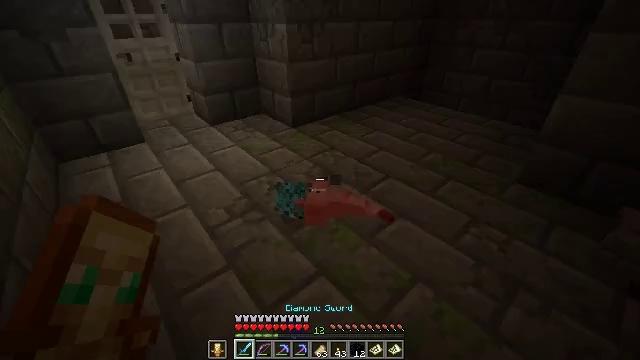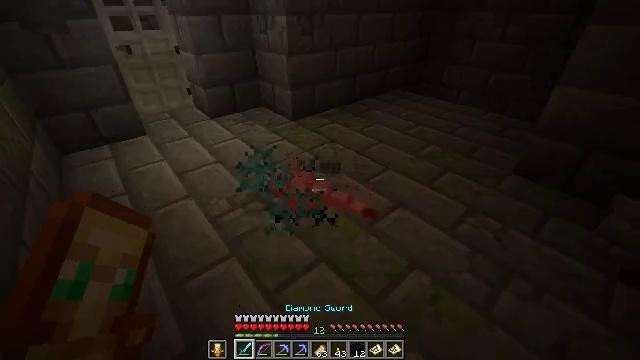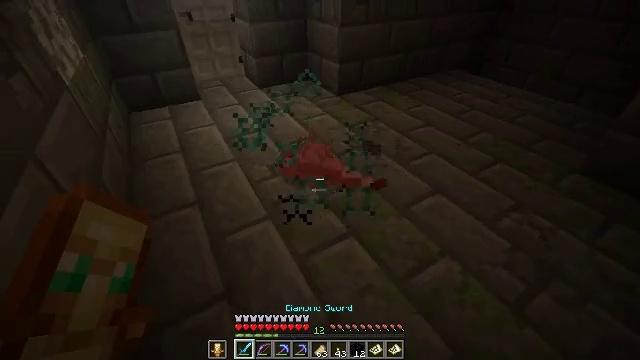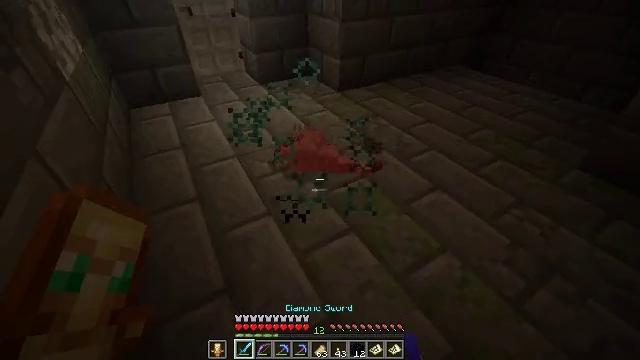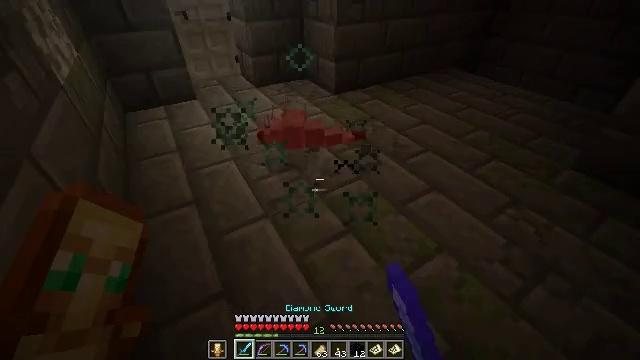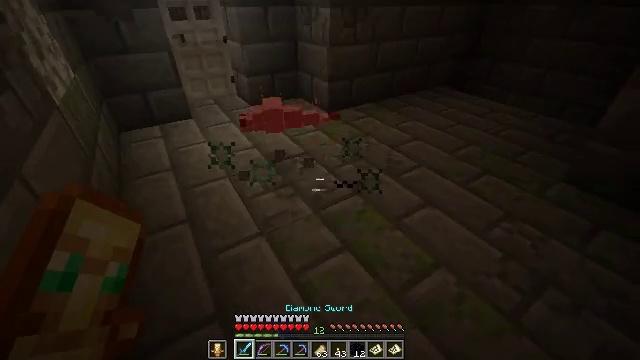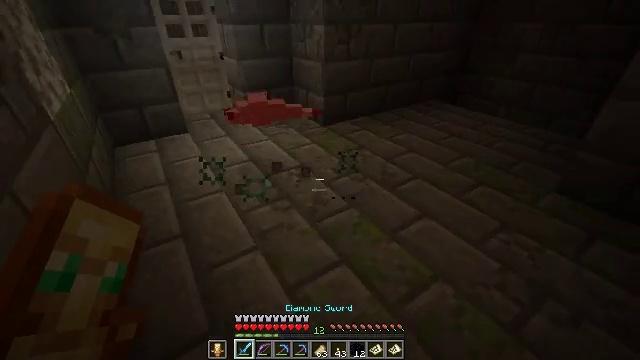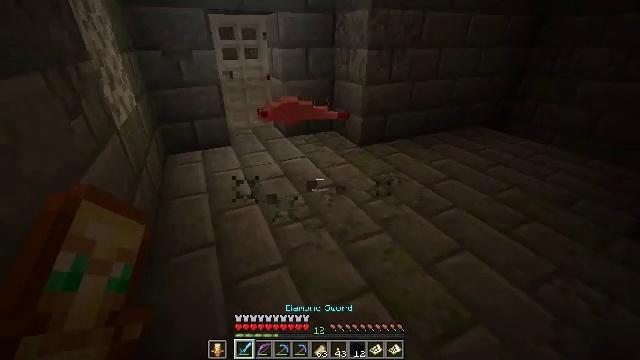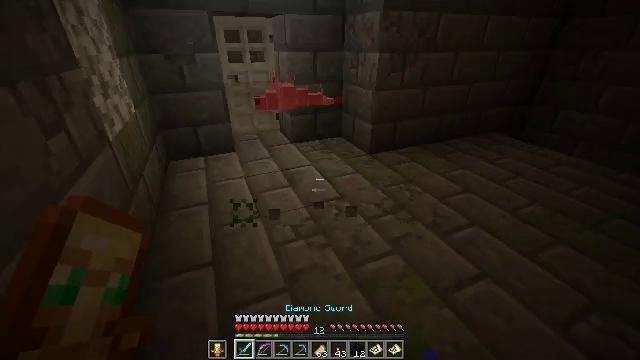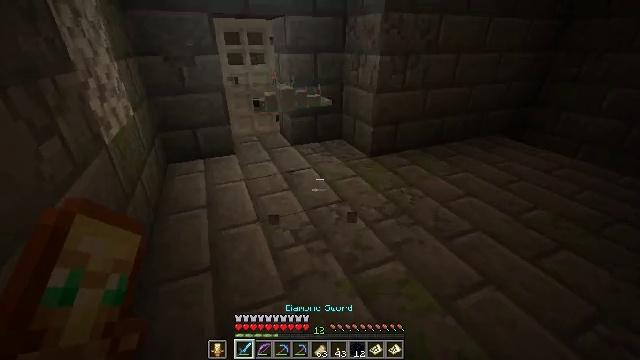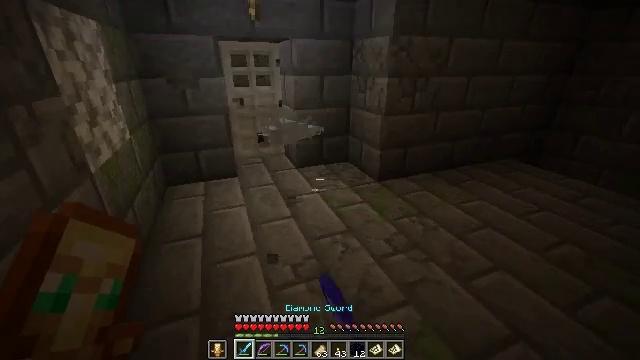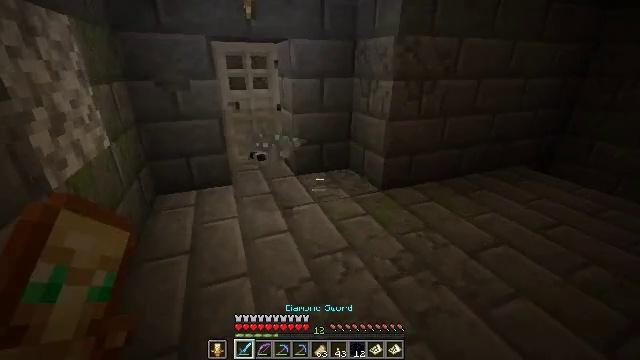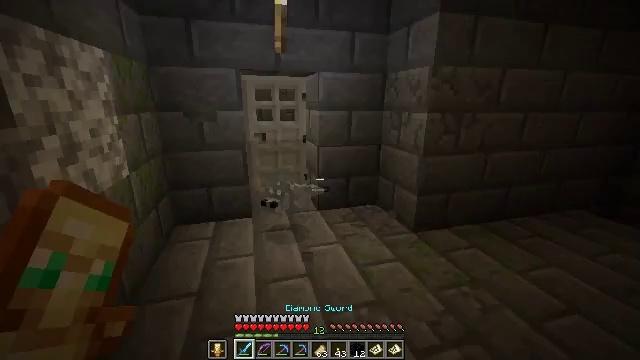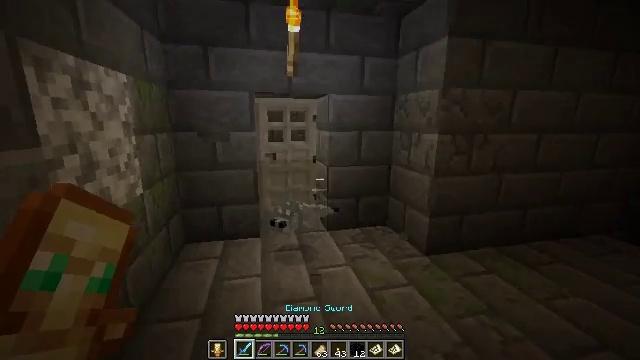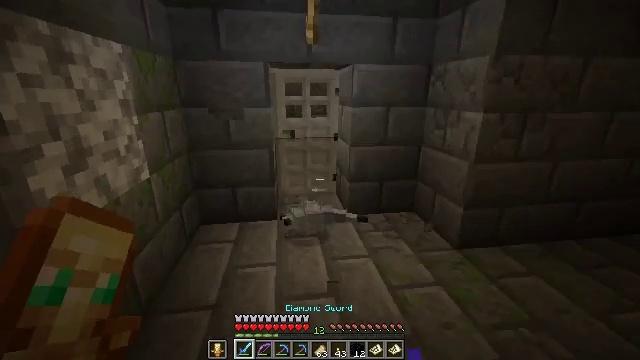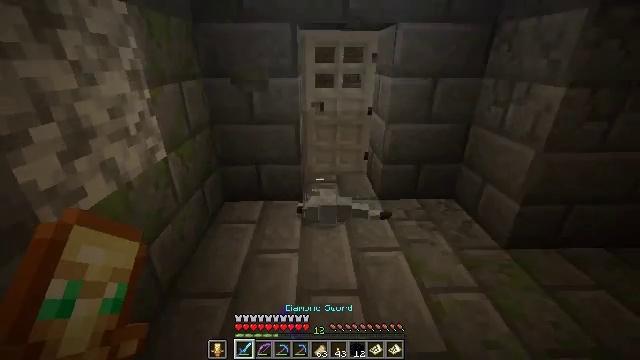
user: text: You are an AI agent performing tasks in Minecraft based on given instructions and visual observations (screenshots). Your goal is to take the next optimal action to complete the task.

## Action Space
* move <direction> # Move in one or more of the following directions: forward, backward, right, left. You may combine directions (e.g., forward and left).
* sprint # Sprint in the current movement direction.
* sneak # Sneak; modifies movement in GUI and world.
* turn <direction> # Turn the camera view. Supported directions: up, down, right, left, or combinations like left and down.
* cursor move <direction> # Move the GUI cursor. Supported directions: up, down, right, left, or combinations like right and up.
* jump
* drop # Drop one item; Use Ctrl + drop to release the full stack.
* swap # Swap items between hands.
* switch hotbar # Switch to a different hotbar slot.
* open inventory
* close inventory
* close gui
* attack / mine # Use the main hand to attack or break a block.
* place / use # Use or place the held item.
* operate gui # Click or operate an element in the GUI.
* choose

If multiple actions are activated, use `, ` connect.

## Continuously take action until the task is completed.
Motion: motion action
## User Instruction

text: Attack the infested stone bricks to gather it.
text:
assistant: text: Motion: turn down, attack / mine
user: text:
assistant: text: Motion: turn left and down
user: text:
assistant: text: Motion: attack / mine
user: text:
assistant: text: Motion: attack / mine
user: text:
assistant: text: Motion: turn right and up, attack / mine
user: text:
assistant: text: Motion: turn right and up
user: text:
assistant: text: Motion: move forward, turn left and up
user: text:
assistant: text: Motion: move forward, turn left
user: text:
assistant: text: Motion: move forward, attack / mine
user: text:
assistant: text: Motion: move forward, turn left and up, attack / mine
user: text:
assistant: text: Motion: move forward
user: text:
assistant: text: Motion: move forward, turn left and up
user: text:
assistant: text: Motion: move forward, turn left and up
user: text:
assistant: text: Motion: move forward, turn left and down, attack / mine
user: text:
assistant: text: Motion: move forward, turn left and down, attack / mine
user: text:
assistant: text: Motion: turn down, attack / mine
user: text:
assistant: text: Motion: turn left and down, attack / mine
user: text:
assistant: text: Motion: attack / mine
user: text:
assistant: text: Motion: turn right, attack / mine
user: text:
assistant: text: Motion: attack / mine
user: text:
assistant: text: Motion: turn left and up, attack / mine
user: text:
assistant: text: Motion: turn left, attack / mine
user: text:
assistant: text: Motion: turn up, attack / mine
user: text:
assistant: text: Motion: turn right, attack / mine
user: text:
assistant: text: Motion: move forward, attack / mine
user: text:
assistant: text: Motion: move forward, attack / mine
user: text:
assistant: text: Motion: move forward, attack / mine
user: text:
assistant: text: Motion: turn right and down, attack / mine
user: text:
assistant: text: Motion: turn right and down, attack / mine
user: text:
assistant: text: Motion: turn left and down, attack / mine